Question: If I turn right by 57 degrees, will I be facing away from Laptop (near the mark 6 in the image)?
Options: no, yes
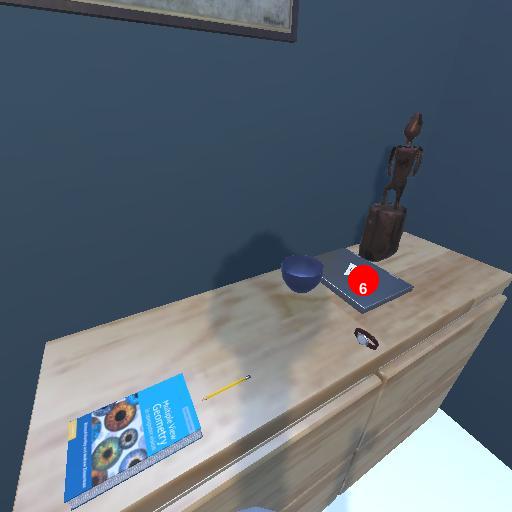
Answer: no